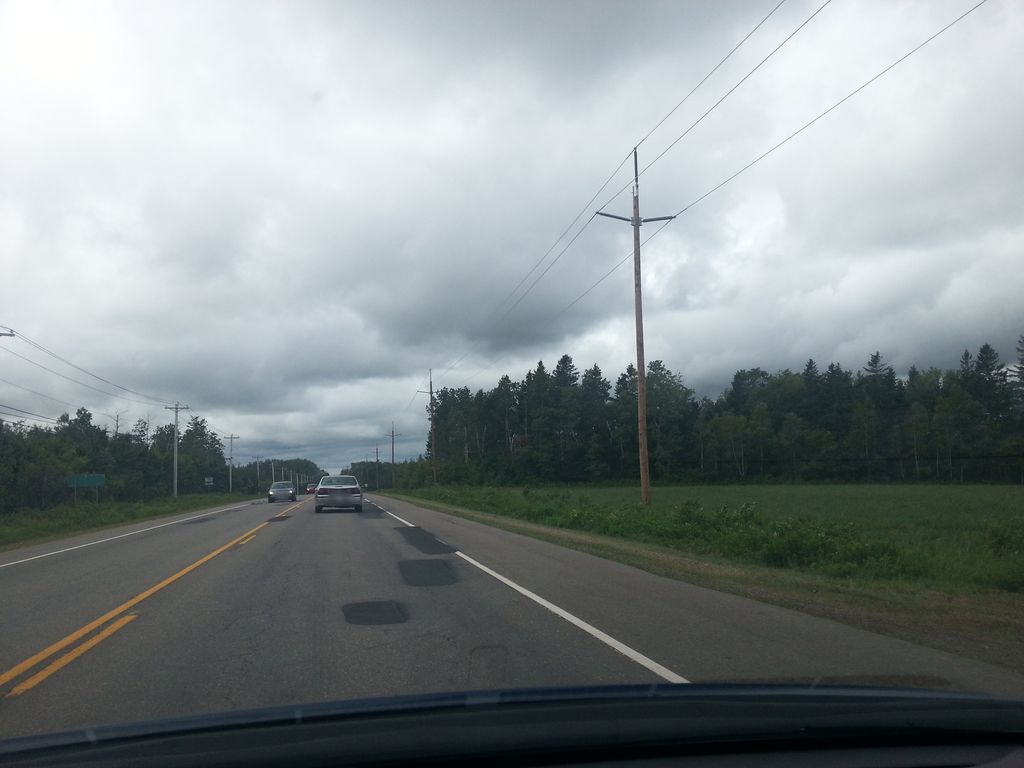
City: charlottetown